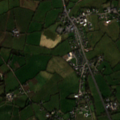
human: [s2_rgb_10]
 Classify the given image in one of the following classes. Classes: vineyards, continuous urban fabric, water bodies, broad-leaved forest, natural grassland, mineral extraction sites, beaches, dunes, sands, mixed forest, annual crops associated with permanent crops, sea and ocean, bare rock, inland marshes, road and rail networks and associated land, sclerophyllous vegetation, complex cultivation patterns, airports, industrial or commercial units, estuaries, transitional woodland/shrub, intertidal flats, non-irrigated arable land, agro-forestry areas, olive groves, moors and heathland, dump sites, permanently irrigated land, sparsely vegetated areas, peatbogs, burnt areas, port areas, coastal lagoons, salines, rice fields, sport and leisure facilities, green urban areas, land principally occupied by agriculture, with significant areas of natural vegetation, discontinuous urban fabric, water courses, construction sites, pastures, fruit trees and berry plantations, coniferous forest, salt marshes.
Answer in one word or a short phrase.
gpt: discontinuous urban fabric, non-irrigated arable land, pastures, land principally occupied by agriculture, with significant areas of natural vegetation